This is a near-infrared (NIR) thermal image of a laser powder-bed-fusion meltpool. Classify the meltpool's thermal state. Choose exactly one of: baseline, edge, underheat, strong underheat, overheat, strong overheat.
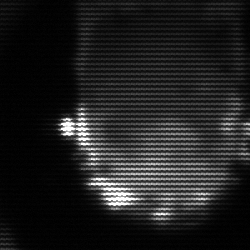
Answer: baseline